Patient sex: M
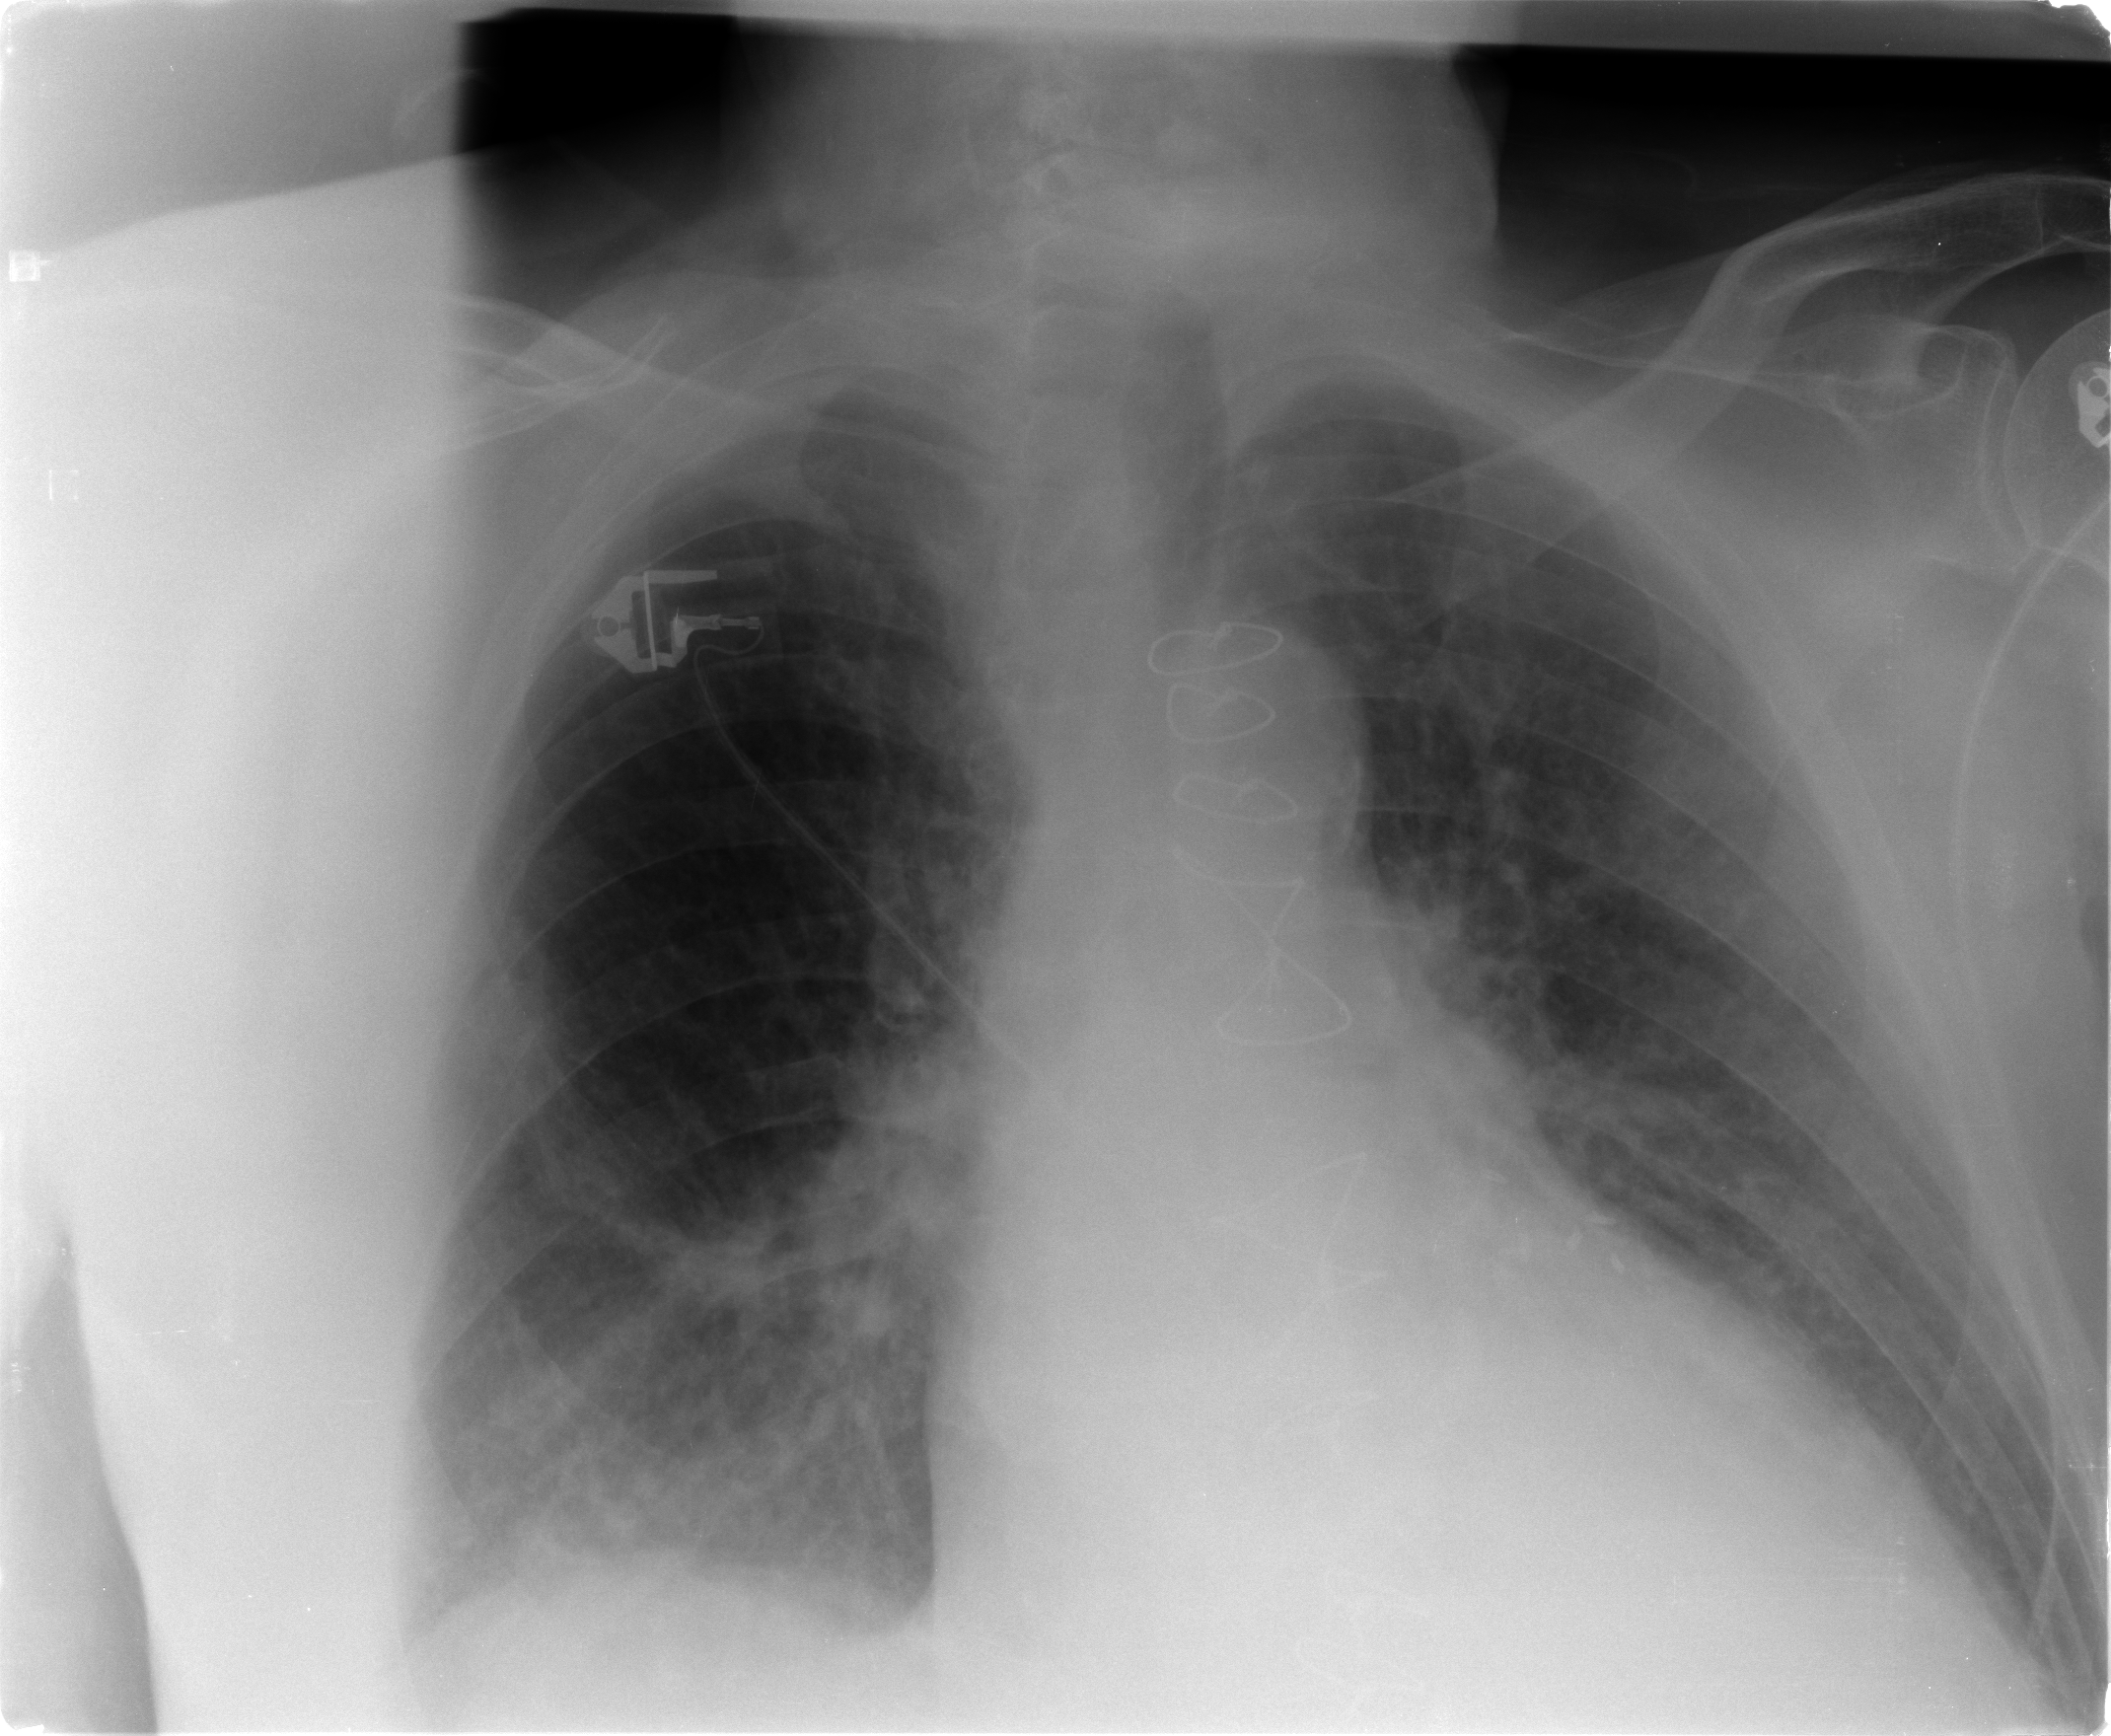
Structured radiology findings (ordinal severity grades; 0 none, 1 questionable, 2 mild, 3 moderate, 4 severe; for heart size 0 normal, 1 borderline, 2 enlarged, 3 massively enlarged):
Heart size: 2
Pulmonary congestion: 2
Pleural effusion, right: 2
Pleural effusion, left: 2
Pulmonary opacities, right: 2
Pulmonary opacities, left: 2
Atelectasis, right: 2
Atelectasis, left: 2